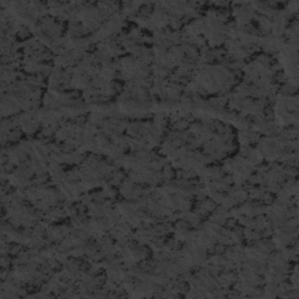
Label: frost